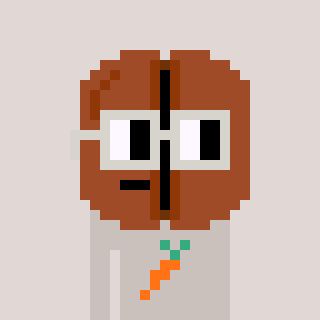
a pixel art character with square light gray glasses, a coffeebean-shaped head and a foggrey-colored body on a warm background